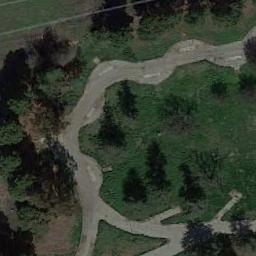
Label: meadow